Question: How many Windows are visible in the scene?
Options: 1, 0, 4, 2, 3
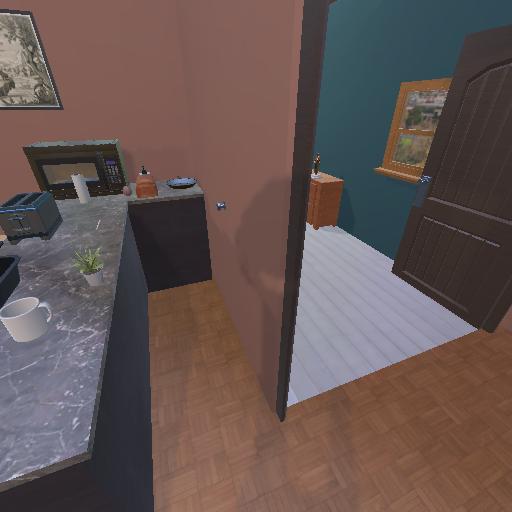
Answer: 1